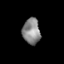
Tissue: skin
Cell type: Epithelial cells
Senescence score: 0.2419
Nuclear area (px): 442
Mean DAPI intensity: 137.52